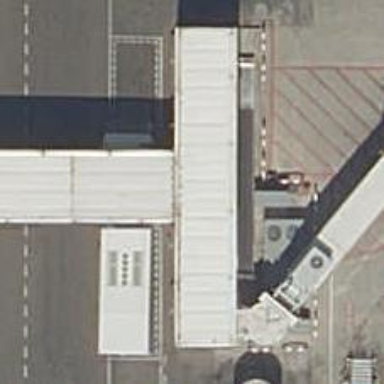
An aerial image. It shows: Airport gate.